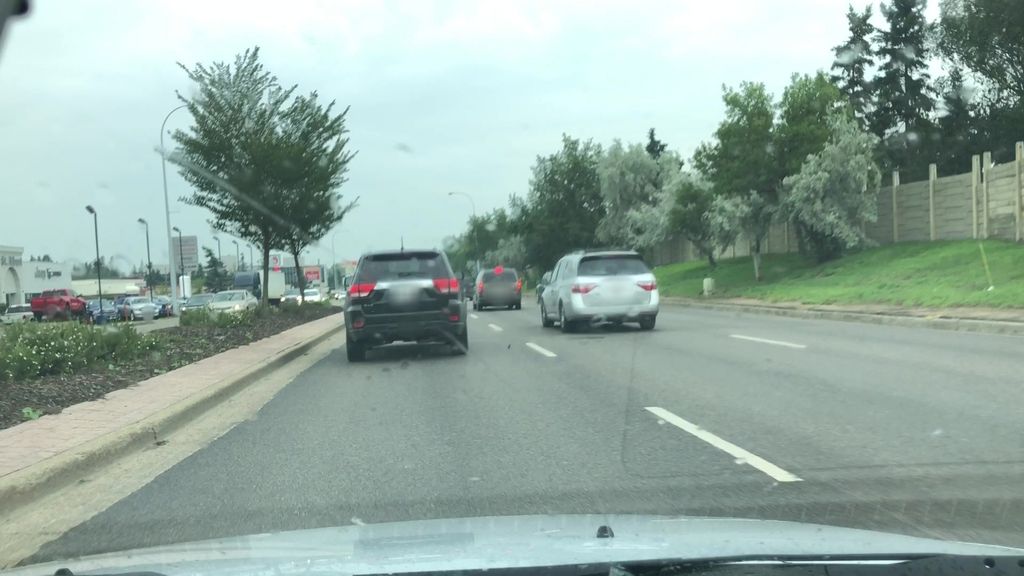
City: edmonton